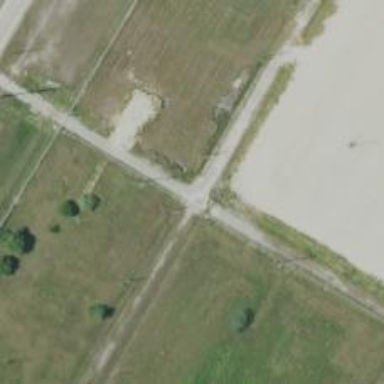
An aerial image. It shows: Track road.